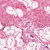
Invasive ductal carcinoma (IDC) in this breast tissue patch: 0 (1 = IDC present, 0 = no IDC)